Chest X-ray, PA view. Patient: 58 years old, sex M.
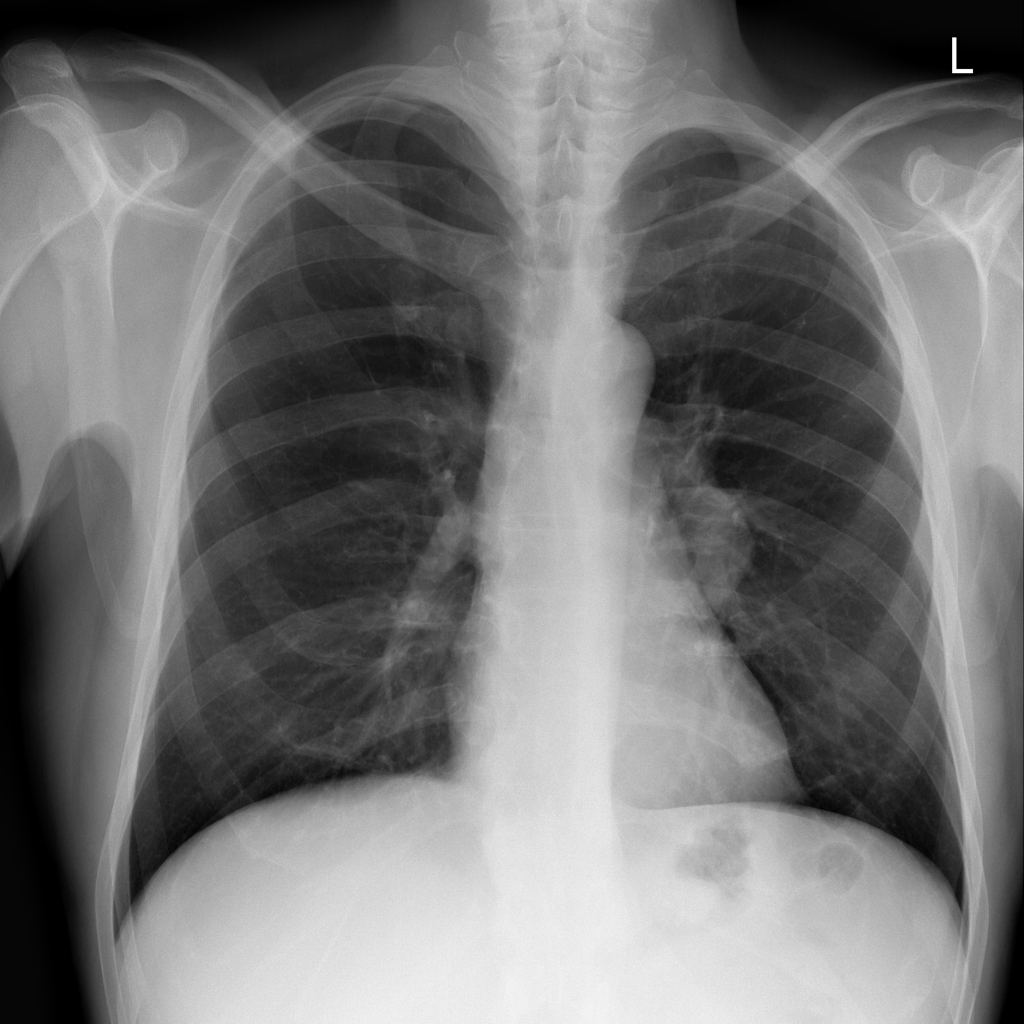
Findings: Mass